Question: There is "Request privileges" dialog box in OX S.

There is "install4jeul(reul) byeongyeonghaeya habnida. ~~~~~"
I want to change text "product name" instead of "install4j"
how to change user&password dialog text in OS X ??
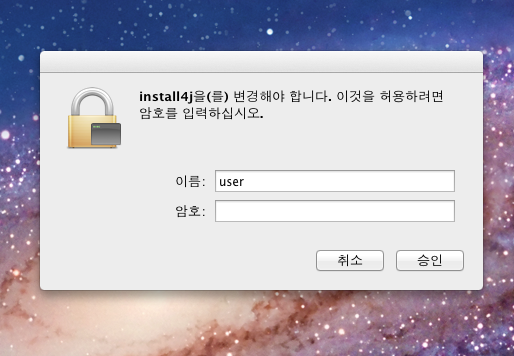
Answer: I'm not an OS X developer, but I understand the text for the authentication dialog is retrieved from the installer app's metadata. I'm guessing that you're using install4j and want to customise the user's experience.
However I found a few pages when googling for "install4j os x installer name". Try checking this page out: <URL>